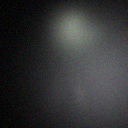
Screen state: off